一年级 · 计数
图中一共有（）种图形。

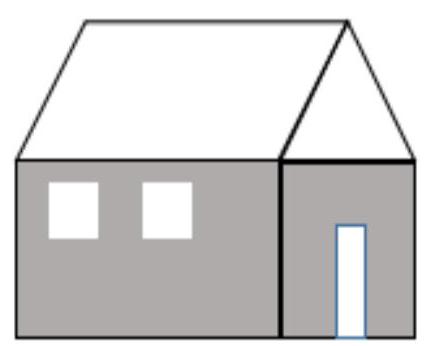
A、 2
B、 3
C、 4

答案: C
解析: 解C; 有平行四边形, 三角形, 长方形和正方形四种。